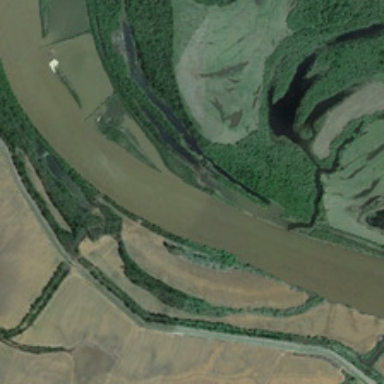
Many green plants are in two sides of a curved river .